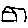
Label: house